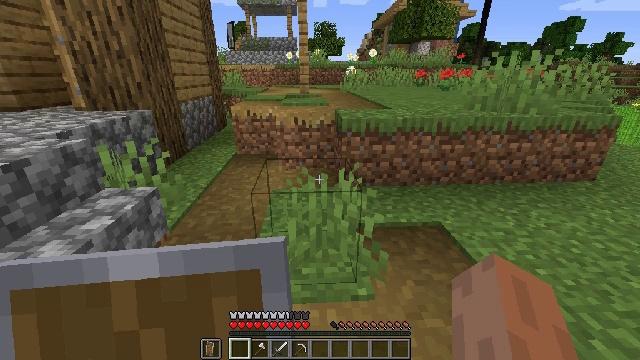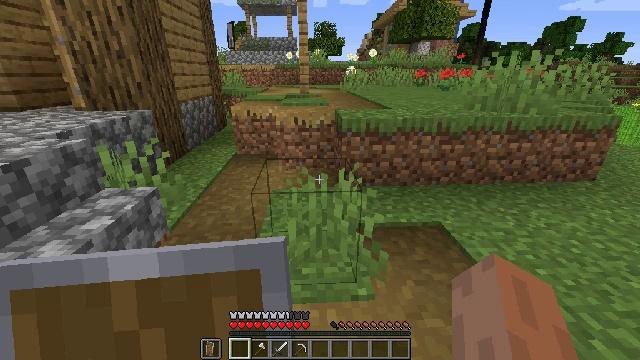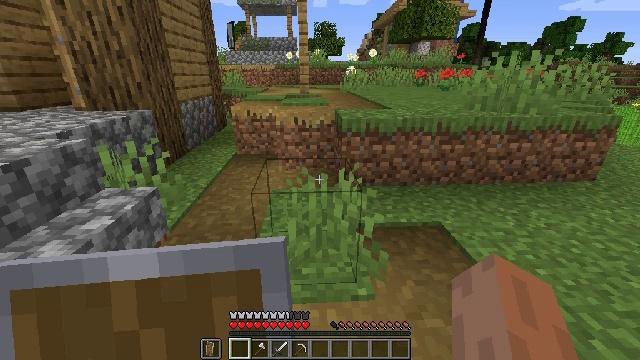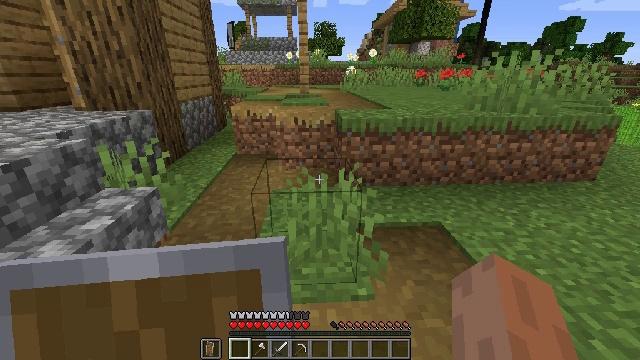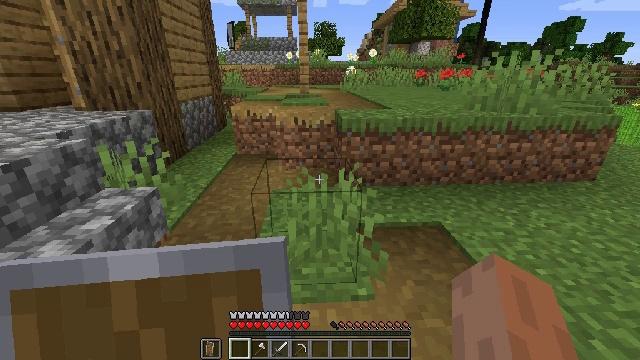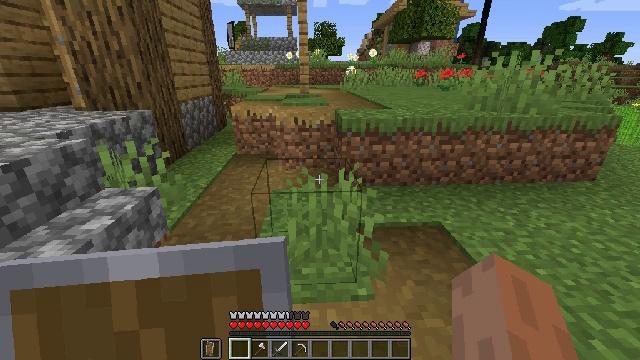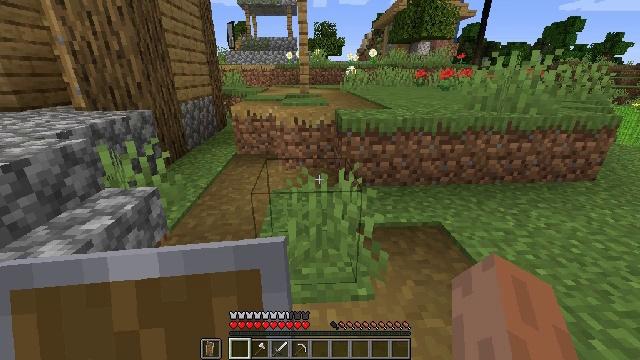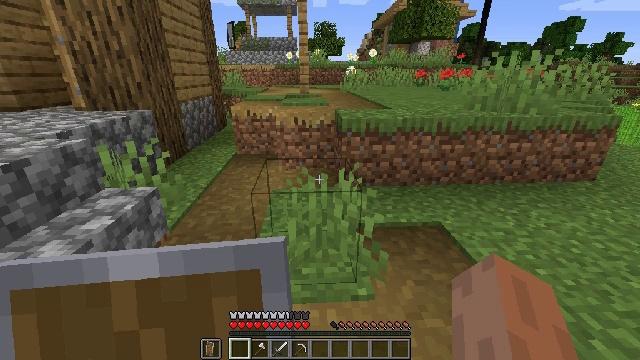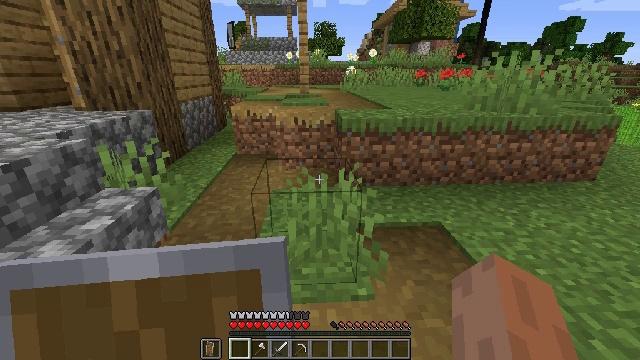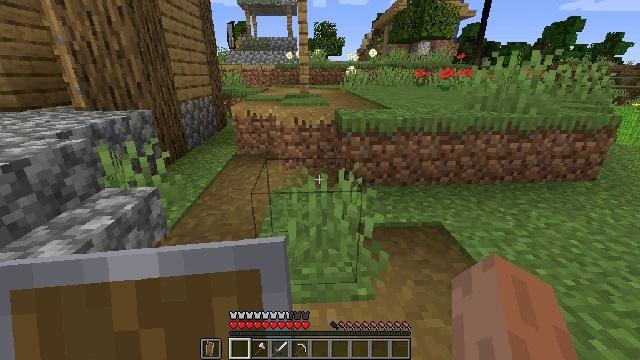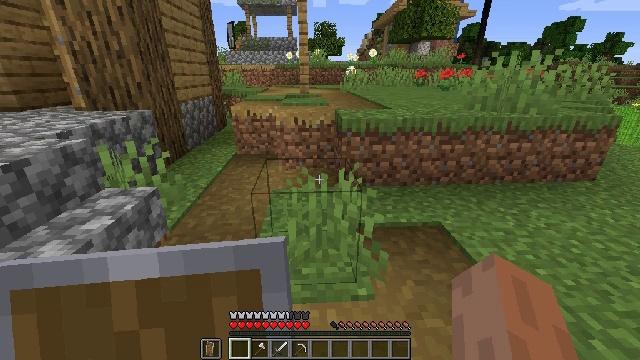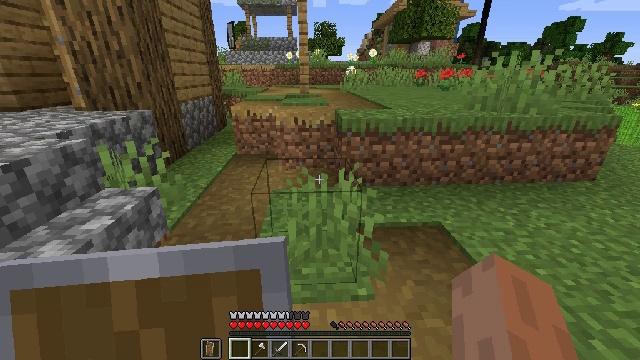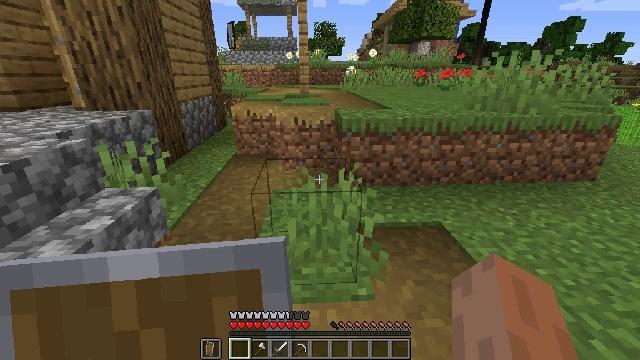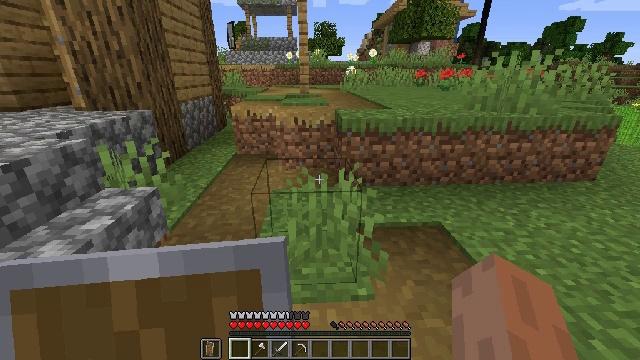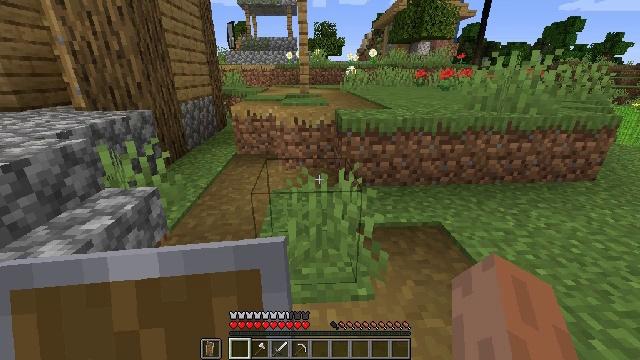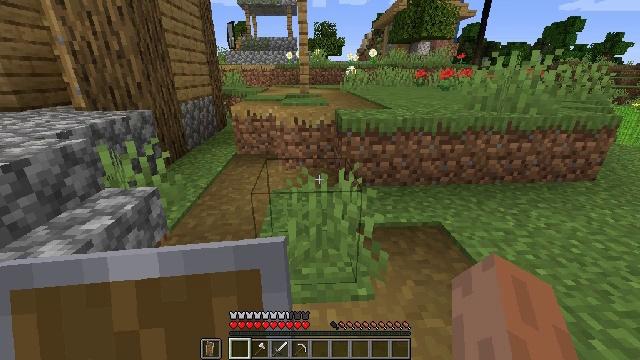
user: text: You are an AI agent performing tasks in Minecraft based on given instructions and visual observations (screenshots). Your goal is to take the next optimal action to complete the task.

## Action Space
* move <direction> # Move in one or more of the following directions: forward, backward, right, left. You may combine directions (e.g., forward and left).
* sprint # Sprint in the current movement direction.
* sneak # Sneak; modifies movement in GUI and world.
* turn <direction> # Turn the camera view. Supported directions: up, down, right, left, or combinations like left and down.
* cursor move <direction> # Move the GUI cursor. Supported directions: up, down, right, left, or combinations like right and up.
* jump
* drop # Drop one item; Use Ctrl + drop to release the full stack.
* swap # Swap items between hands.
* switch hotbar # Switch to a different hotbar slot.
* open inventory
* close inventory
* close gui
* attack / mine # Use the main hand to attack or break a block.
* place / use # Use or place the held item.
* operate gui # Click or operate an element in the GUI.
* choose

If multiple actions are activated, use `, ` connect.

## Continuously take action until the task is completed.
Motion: motion action
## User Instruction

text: craft item air
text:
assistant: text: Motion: no_op
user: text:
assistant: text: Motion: no_op
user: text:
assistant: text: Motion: no_op
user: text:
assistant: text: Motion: no_op
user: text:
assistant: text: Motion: no_op
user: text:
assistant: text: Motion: no_op
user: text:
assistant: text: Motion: no_op
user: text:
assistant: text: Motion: no_op
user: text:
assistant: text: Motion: no_op
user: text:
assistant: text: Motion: no_op
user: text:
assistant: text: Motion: no_op
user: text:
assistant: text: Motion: no_op
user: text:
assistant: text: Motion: no_op
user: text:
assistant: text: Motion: no_op
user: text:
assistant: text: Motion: no_op
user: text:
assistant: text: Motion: no_op
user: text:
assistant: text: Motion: no_op
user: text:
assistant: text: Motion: no_op
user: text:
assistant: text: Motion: no_op
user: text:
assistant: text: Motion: no_op
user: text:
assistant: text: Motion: no_op
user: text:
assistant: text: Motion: no_op
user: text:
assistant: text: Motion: no_op
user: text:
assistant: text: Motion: no_op
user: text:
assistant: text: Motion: no_op
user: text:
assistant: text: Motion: no_op
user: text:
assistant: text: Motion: no_op
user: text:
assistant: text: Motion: no_op
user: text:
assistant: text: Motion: no_op
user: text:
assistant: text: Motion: no_op